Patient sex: F
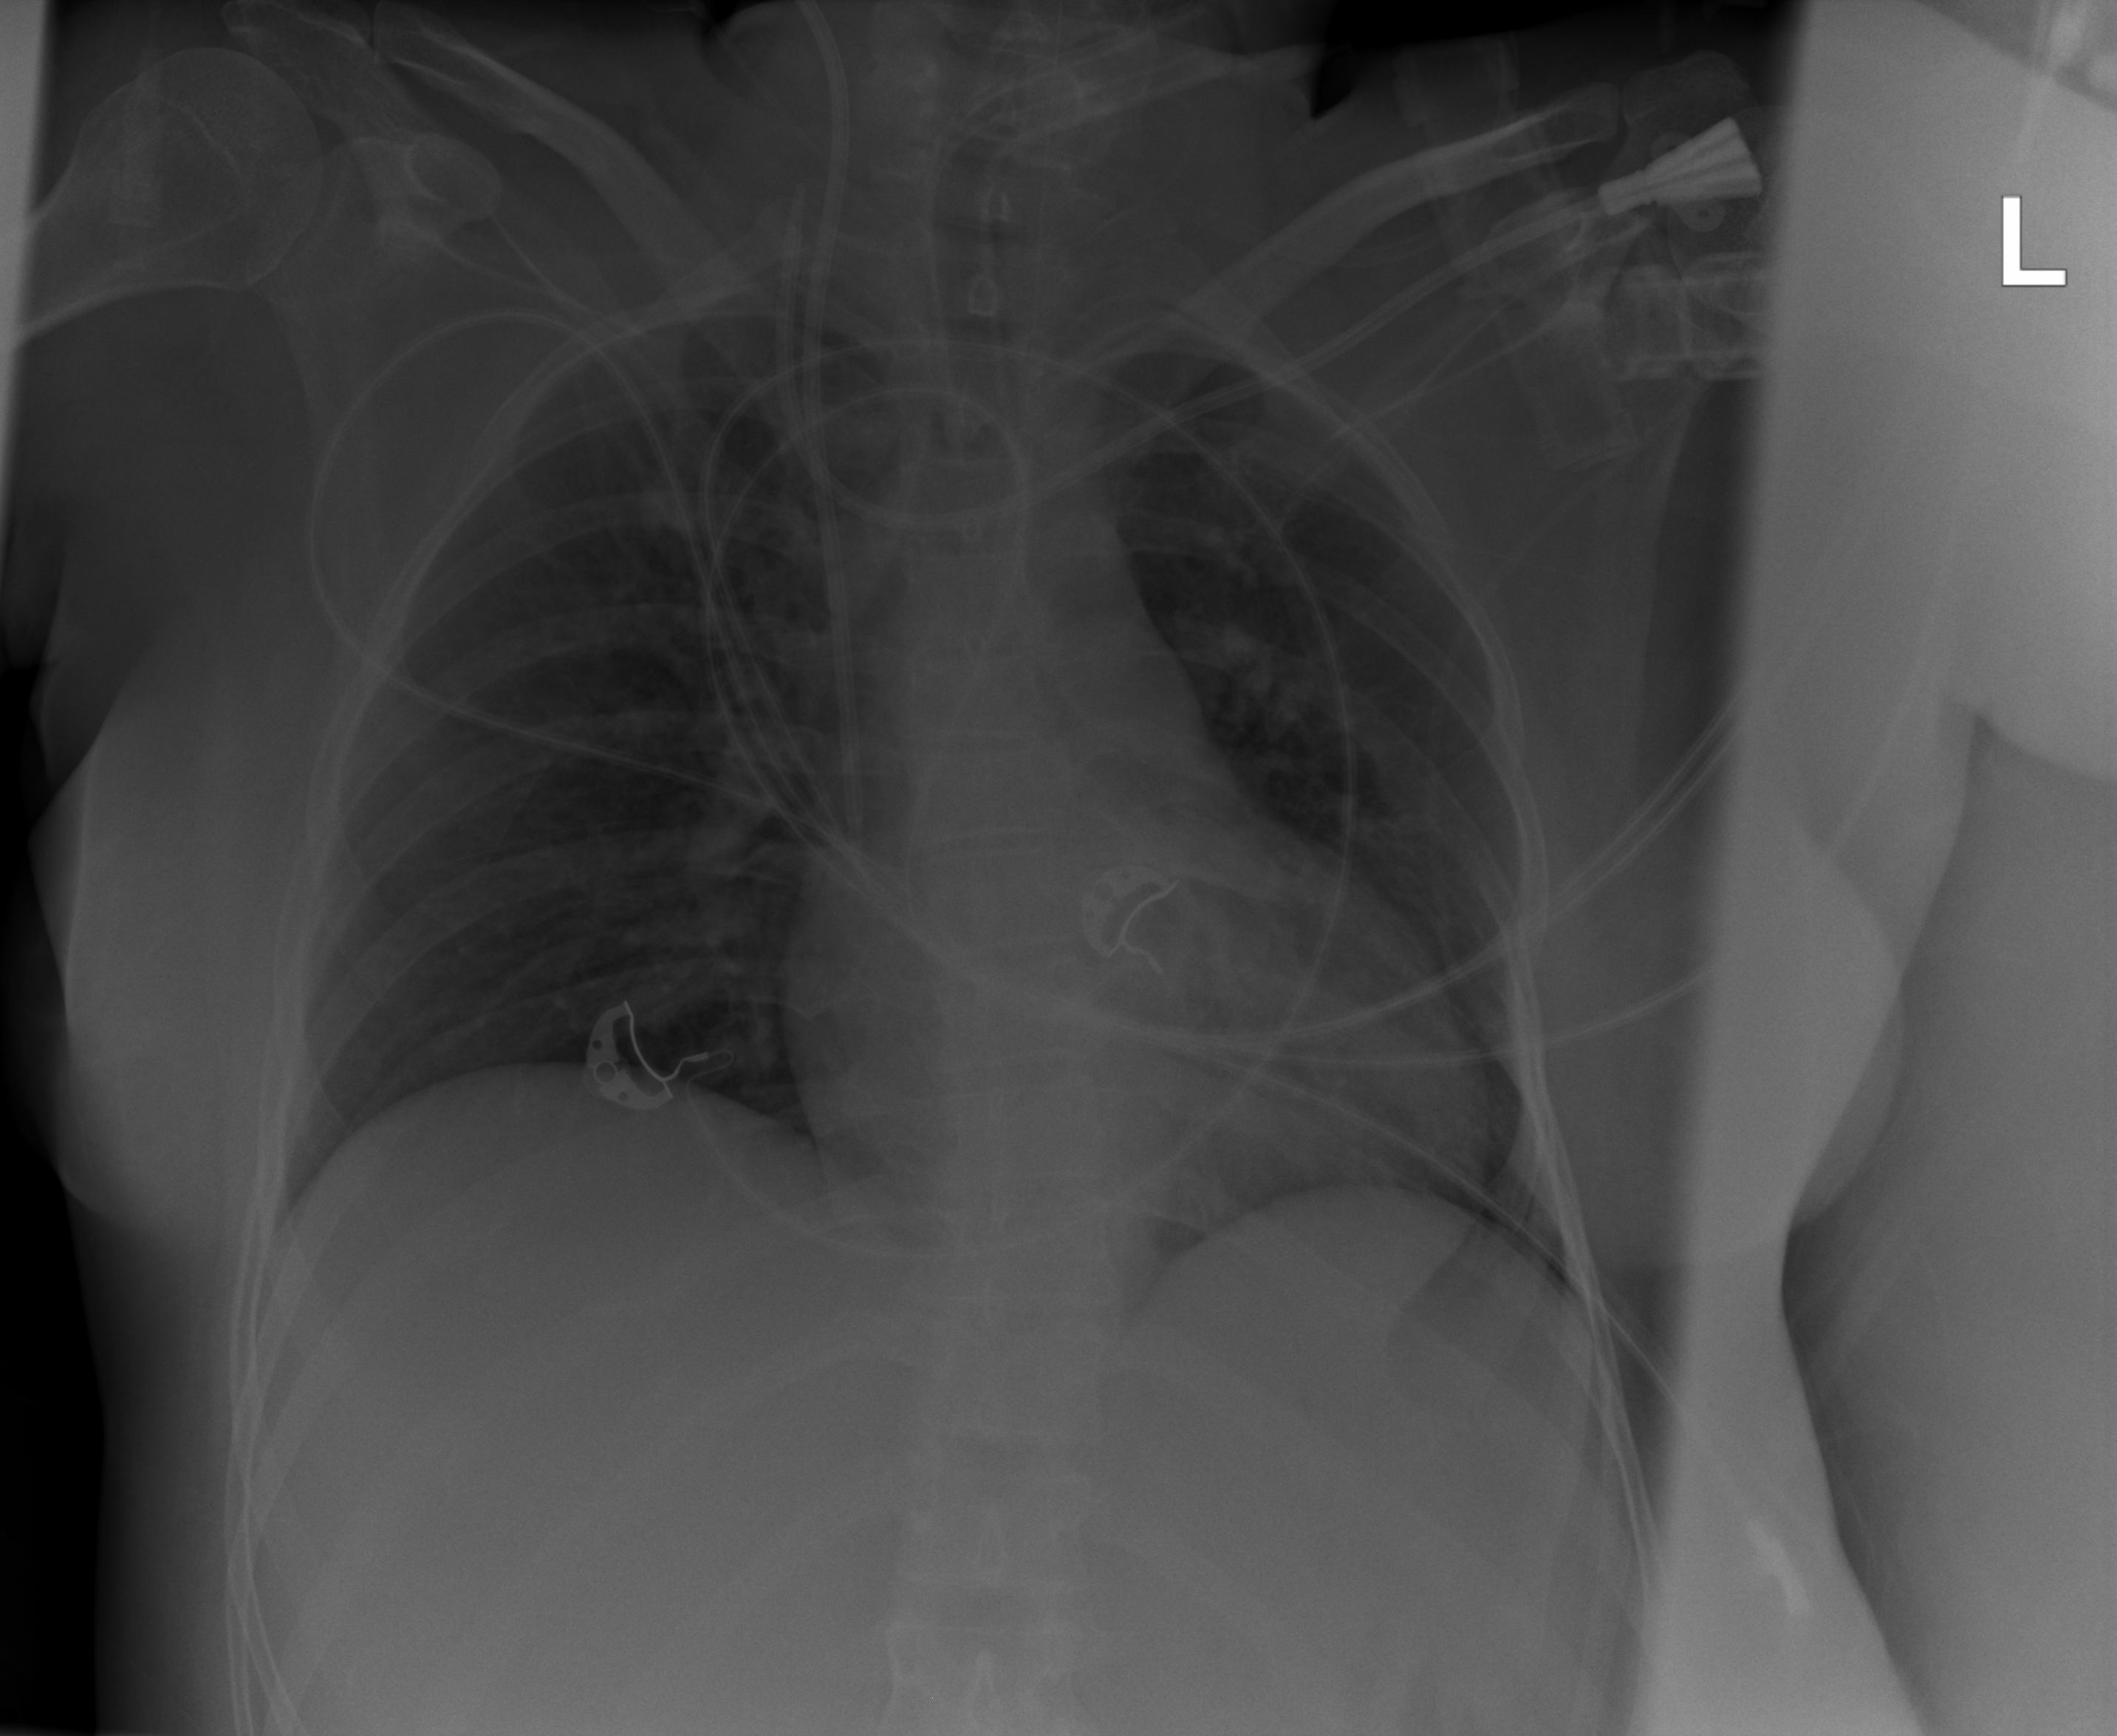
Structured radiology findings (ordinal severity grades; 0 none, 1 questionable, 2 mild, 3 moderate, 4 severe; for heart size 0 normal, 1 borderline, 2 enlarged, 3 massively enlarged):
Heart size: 1
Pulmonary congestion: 2
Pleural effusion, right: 0
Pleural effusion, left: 0
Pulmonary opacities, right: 0
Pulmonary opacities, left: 2
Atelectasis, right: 0
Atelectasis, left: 0